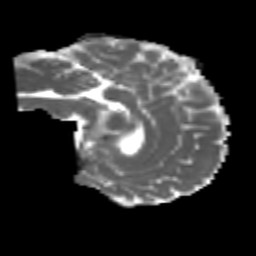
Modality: MD
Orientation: sagittal
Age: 29
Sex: male
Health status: healthy